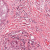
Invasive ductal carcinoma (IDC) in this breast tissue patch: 0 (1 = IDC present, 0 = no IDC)